Question:
Could somebody explain how this app (FoodSpotting), creates their custom section header? It has a translucent black background, image of the user, and some nice text (loaded up from a server no doubt). My 2 big questions here are:
I can pretty much figure out everything else based on using a custom view for the section header.
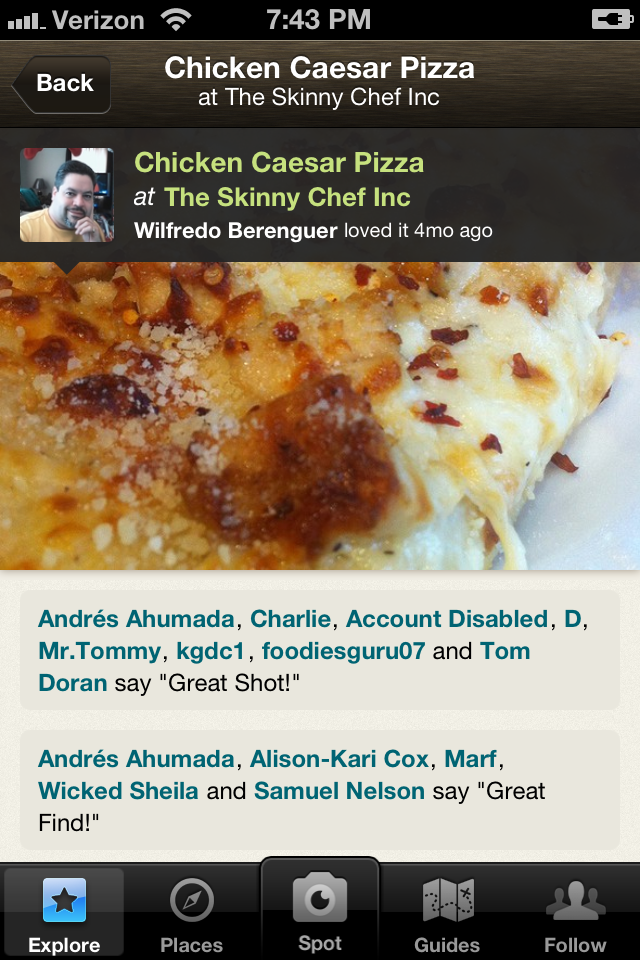
Answer: The <URL> just like any other. You can create it as beautiful, as complex, or as elaboarate as you like, using Interface Builder if you want, etc. Your table delegate's 'tableView:viewForheaderInSection' is responsible for returning it, just like it is for other cell rows.
As to the little triangle: yeah, this threw us for a bit (we wanted something similar in our app) until we discovered that you can overlap the view with the row by "lying" about it's height: ie 'tableView:heightForHeaderInSection:' returns a value slight less than it actually is. May not be the "right" way, but worked very nicely for us. Like this:

So the header is actually a perfect rectangle, mostly see-through at the bottom, with a small triangle "peeking" out:

Tell iOS that the header is 80px high, like this:
'''
- (CGFloat) tableView:(UITableView *) tableView
heightForHeaderInSection:(NSInteger) section {
return 80;
}
'''
and it'll start to draw the "food" row at 80px. Because headers are on top, and because most of header bottom is transparent except for arrow, you should get this effect.